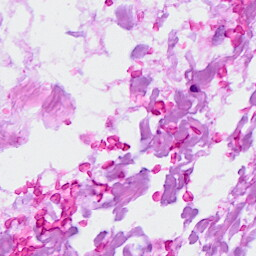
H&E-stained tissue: Breast